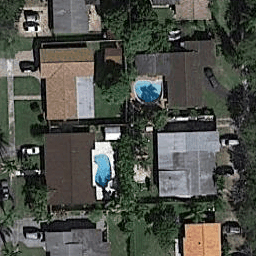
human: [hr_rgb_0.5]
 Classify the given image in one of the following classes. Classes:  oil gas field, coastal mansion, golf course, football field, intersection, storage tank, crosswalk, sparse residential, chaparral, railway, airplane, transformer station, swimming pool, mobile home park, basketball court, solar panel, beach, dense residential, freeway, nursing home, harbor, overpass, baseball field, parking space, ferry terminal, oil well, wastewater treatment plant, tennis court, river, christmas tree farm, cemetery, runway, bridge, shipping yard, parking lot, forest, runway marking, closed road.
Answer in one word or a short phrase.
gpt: dense residential